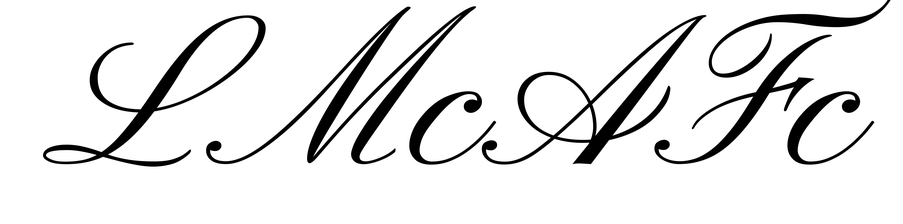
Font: PinyonScript-Regular